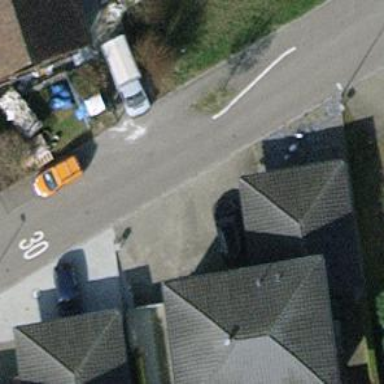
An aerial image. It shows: Traffic calming feature called choker.